Question: I'm trying to call a VrIntent in Daydream mode. I used DaydreamApi. This is my class:
'''
public class Menu extends Activity {
private DaydreamApi mDaydreamApi;
@Override
protected void onCreate(Bundle savedInstanceState) {
super.onCreate(savedInstanceState);
setContentView(R.layout.main_menu);
mDaydreamApi = DaydreamApi.create(getApplicationContext());
startGame(false);
}
void startGame(boolean multiplayer)
{
mMultiplayer = multiplayer;
Intent intent = DaydreamApi.createVrIntent(new ComponentName(this, MainActivity.class));
if (intent == null) Log.e(TAG,"Error on createVrIntent intent ");
if (mDaydreamApi == null) {
Log.w(TAG, "Error on mDayDreamApi");
startActivity(intent);
}
else {
mDaydreamApi.launchInVr(intent);
}
}
}
'''
In my 'Android.manifest.xml', I added intent filter for DAYDREAM in both activities. 'Menu' is the primary activity started from the launcher. 'MainActivity' is the Daydream one.
'''
<activity
android:name=".Menu"
android:label="@string/app_name"
android:allowBackup="false"
android:screenOrientation="portrait">
<intent-filter>
<action android:name="android.intent.action.MAIN"/>
<category android:name="android.intent.category.LAUNCHER"/>
<category android:name="com.google.intent.category.DAYDREAM" />
</intent-filter>
</activity>
<activity
android:configChanges="orientation|keyboardHidden|screenSize"
android:enableVrMode="@string/gvr_vr_mode_component"
android:label="@string/app_name"
android:name=".MainActivity"
android:resizeableActivity="false"
android:screenOrientation="landscape">
<intent-filter>
<category android:name="com.google.intent.category.DAYDREAM" />
</intent-filter>
</activity>
'''
But when I run the application, the activity show this error:

At the beginning, I had 'MainActivity' as the primary activity and that worked fine. It is only when I try to launch it from the 2D activity that the error shows up.
What am I missing?
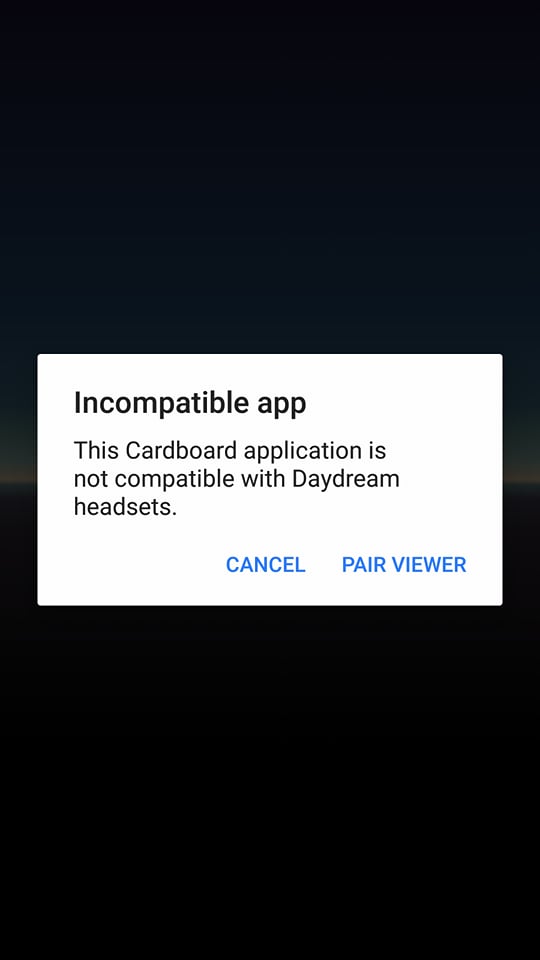
Answer: You are missing the 'action' as 'intent-filter' for 'MainActivity'. This should do the trick:
'''
<action android:name="android.intent.action.VIEW"/>
'''
Source: <URL>